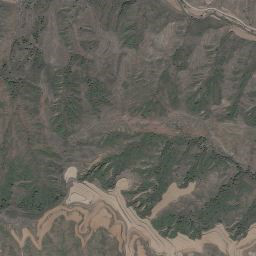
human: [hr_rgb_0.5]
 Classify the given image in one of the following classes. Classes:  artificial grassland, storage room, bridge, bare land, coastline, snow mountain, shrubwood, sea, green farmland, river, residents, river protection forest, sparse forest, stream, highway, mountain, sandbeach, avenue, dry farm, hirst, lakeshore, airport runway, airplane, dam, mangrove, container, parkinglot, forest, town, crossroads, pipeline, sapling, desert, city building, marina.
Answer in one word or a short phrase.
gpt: mountain